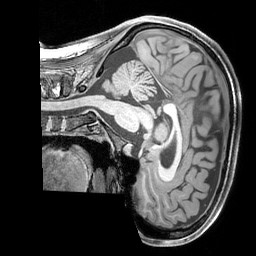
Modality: T1w
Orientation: sagittal
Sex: female
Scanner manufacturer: siemens
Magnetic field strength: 3 T
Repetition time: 2.3 s
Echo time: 0.00226 s